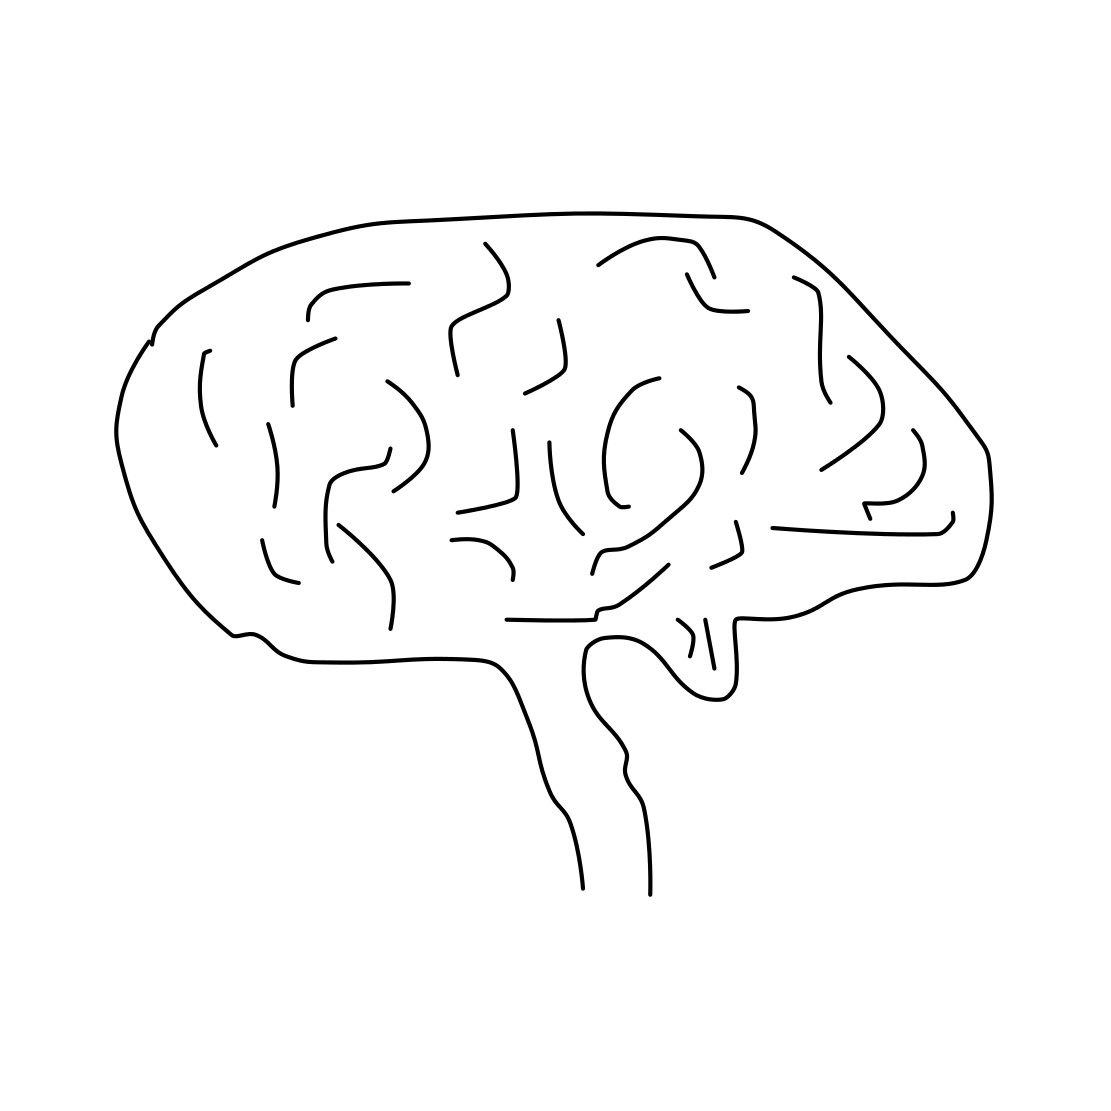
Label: brain